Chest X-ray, AP view. Patient: 56 years old, sex M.
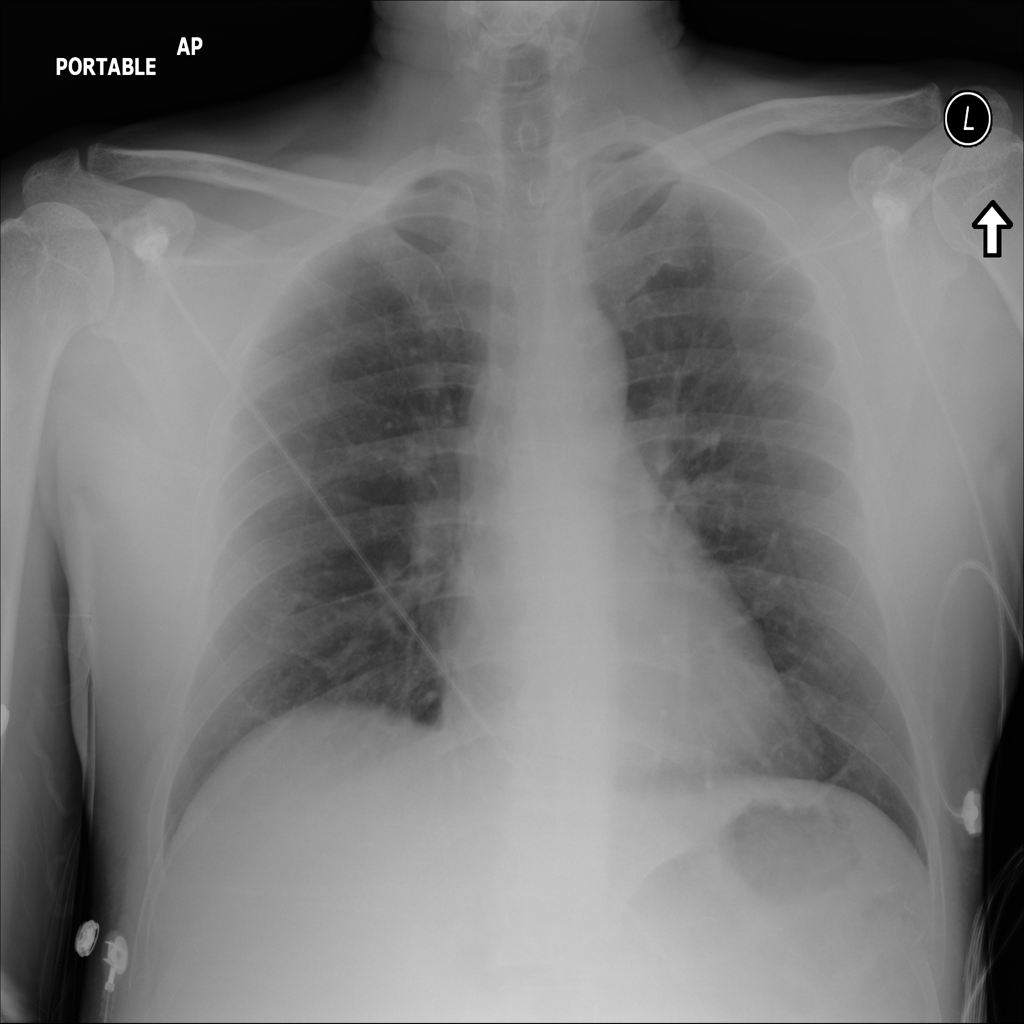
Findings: No Finding